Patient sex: M
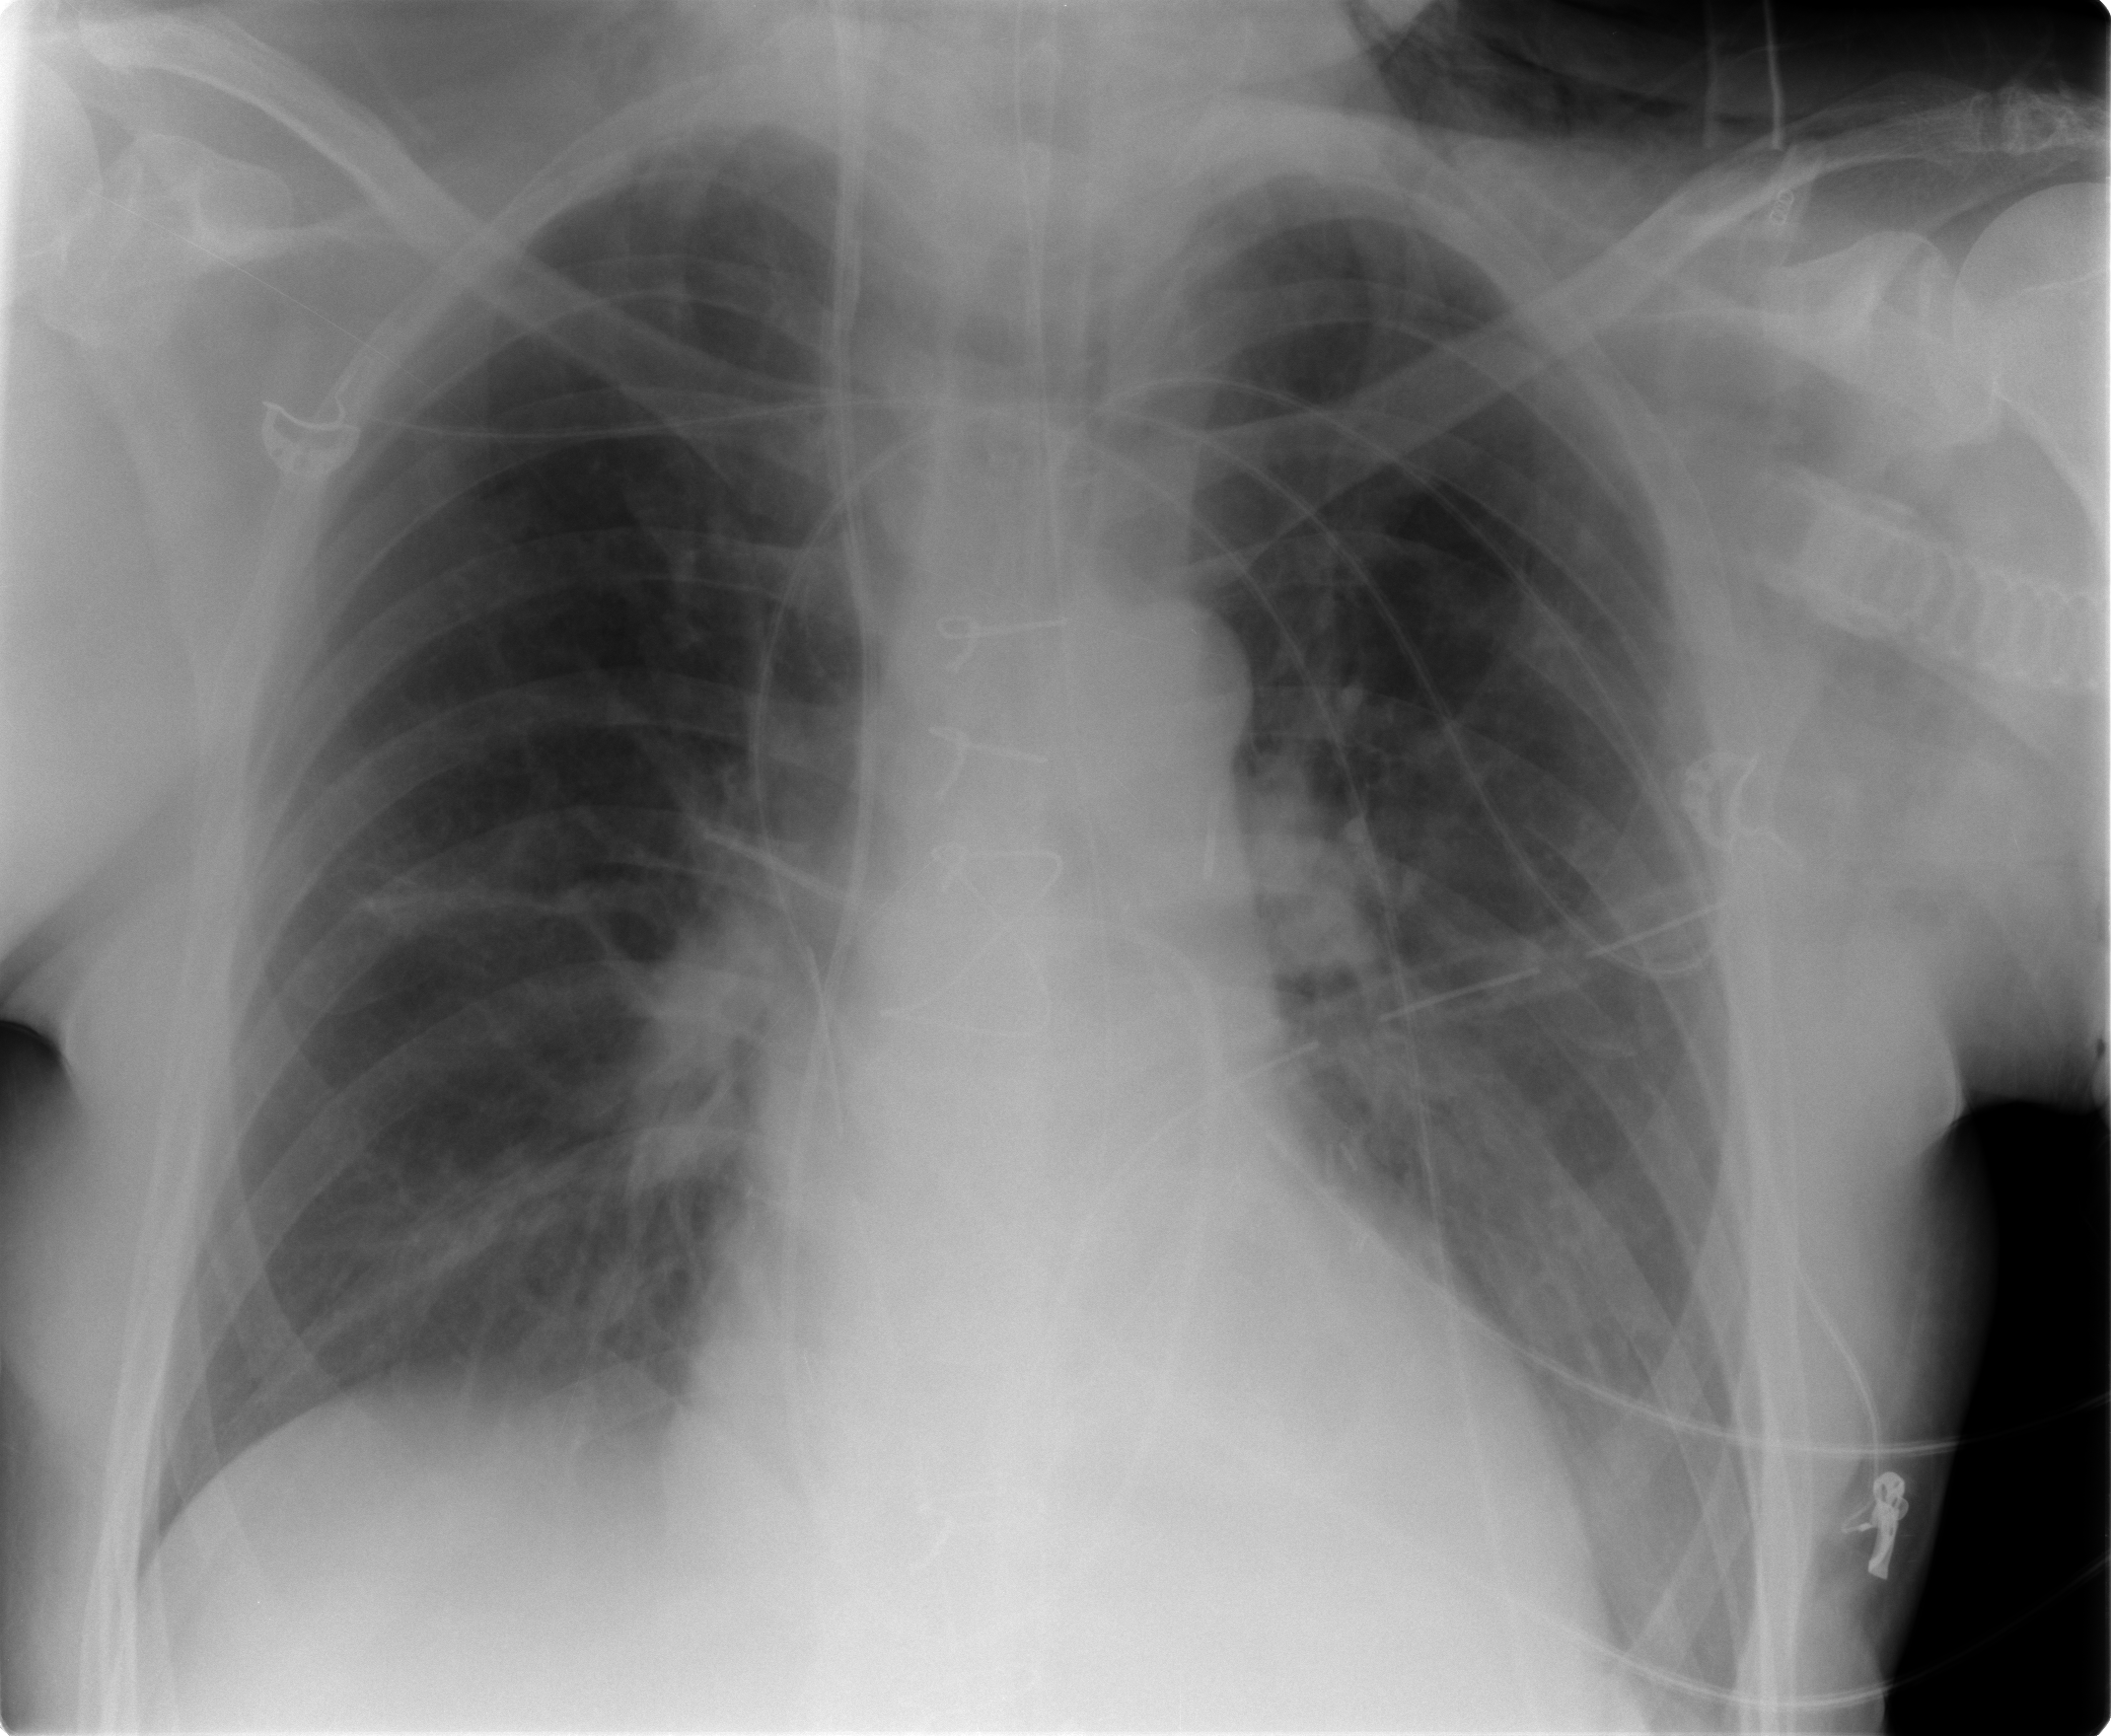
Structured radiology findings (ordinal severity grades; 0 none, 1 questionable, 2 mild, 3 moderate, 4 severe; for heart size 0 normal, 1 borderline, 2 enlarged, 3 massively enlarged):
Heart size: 0
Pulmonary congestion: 0
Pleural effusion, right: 0
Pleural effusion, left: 1
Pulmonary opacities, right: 0
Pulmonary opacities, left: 0
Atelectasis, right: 0
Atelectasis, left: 0